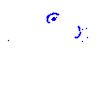
Particle: proton